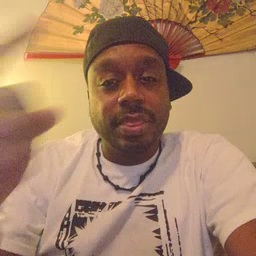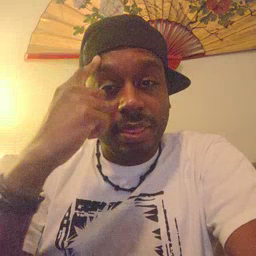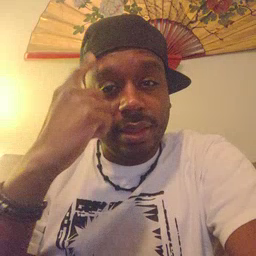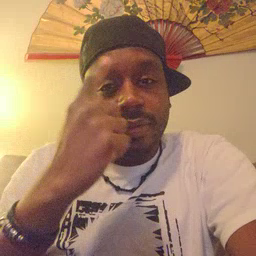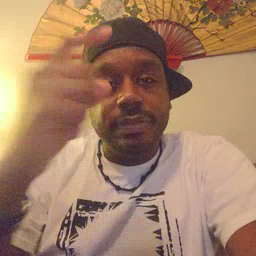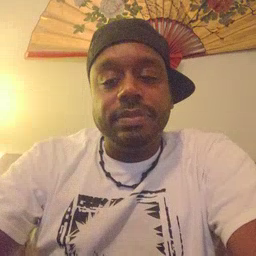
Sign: think